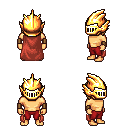
a pixel art fantasy rpg character, male body template, human, tanned skin, maroon cape, red pants, blonde pageboy hairstyle, gold helm, leather bracers, four views (front, back, left, right), 2x2 character sprite sheet, small pixel art, hard edges, no anti-aliasing